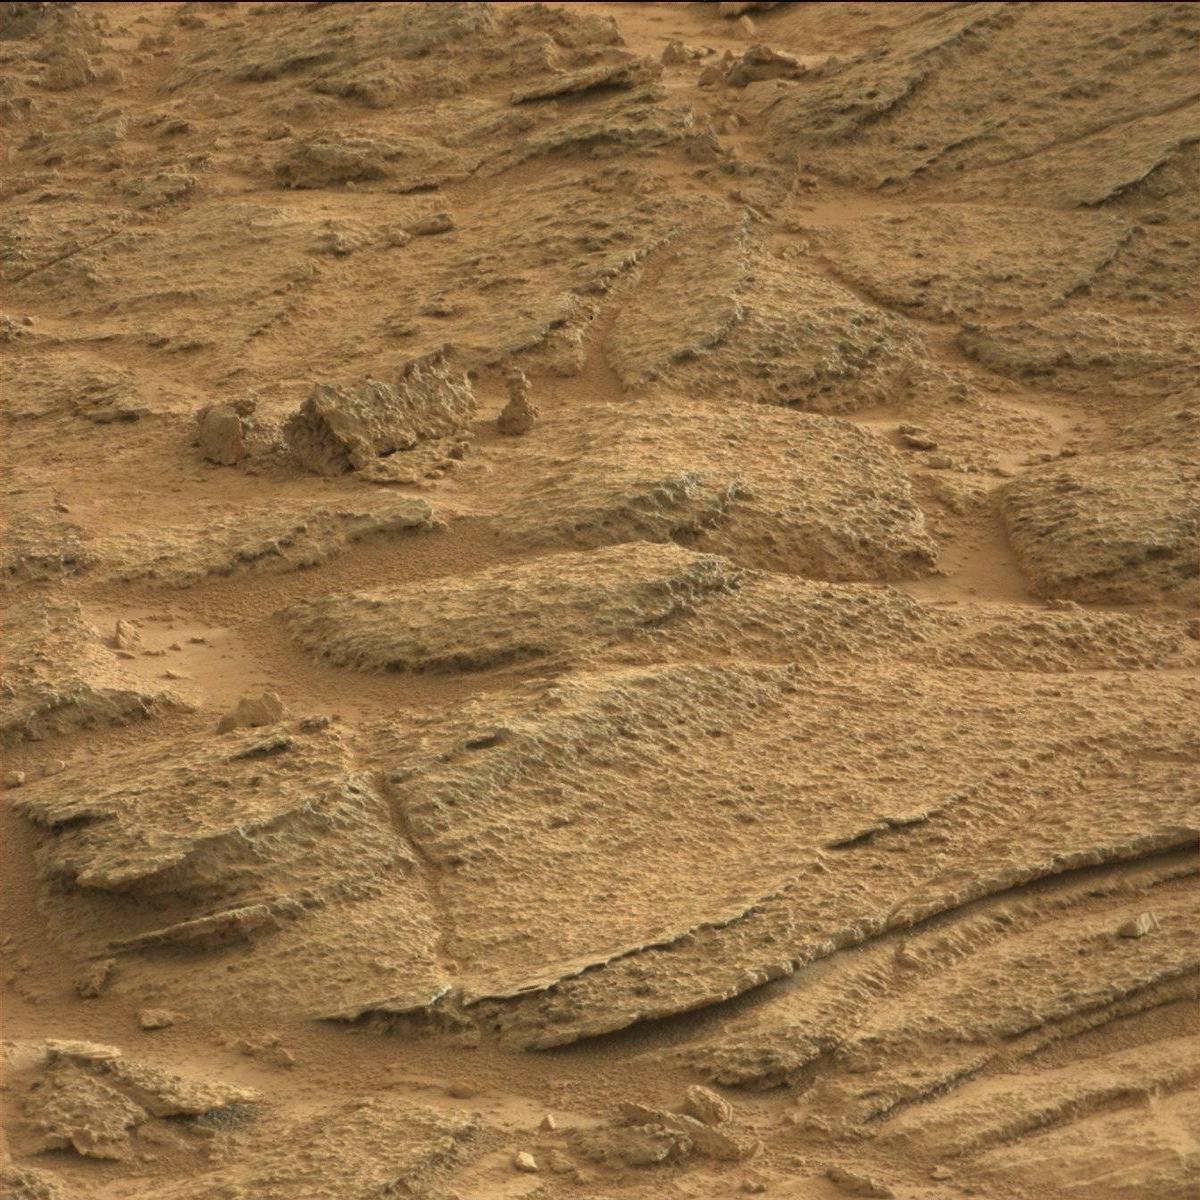
Terrain classes present: Bedrock, Sand / Soil